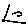
Label: triangle